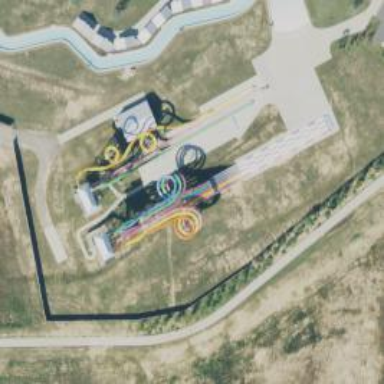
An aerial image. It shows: Water slide attraction.